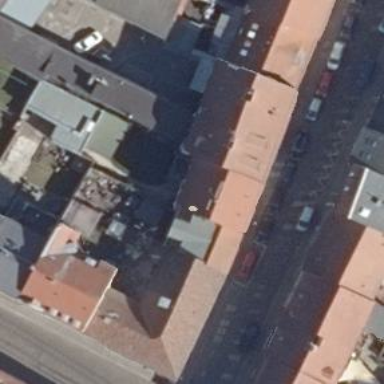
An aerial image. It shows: Car repair shop.